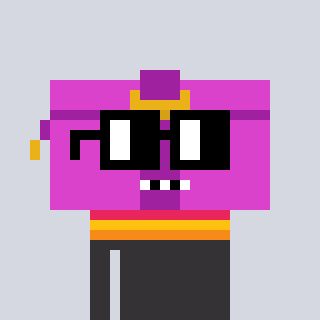
a pixel art character with square black glasses, a clutch-shaped head and a grayscale-colored body on a cool background